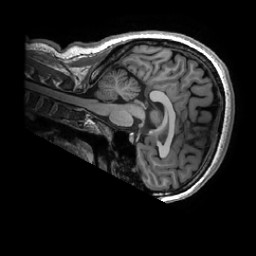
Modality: T1w
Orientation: sagittal
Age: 30
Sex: female
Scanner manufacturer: ge
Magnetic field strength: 3 T
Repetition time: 0.0073 s
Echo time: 0.003 s